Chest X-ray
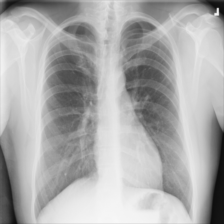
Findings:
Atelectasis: negative
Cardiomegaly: negative
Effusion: negative
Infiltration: negative
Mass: negative
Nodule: negative
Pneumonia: negative
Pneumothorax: negative
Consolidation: negative
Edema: negative
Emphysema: negative
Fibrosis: negative
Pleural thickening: negative
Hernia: negative